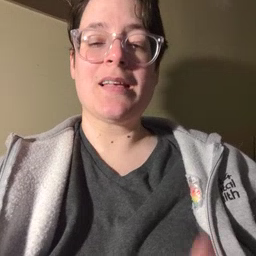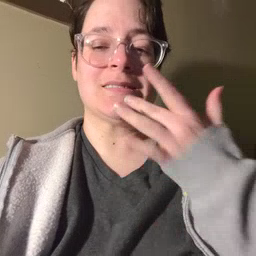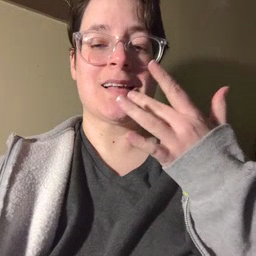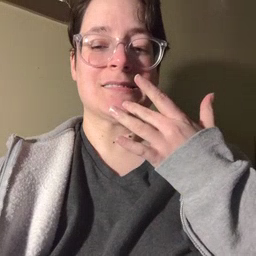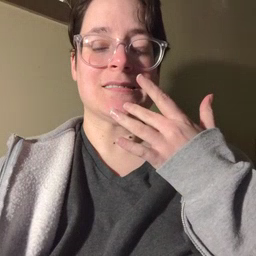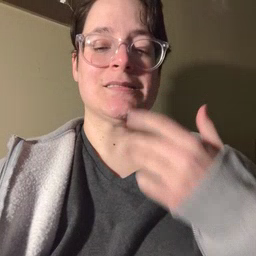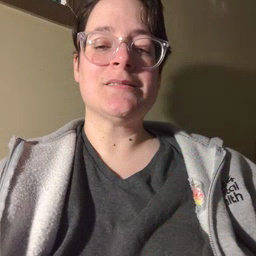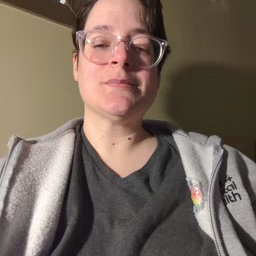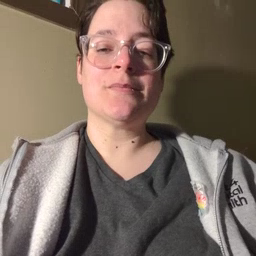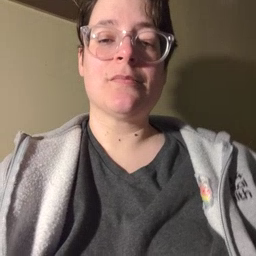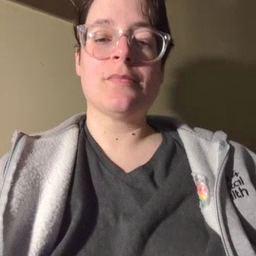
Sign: taste